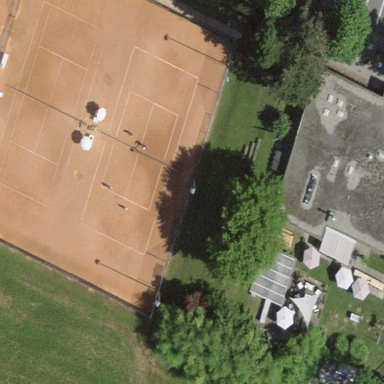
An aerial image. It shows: Clay tennis court in leisure land pitch.